Question: I want to disable the timestamp when loading the script, as it always includes a timestamp in the query string after the file URL. Please look at the image you will know.

I have also set up Ajax with the option 'cache: true'. See the code here:
''js
$.ajax({
url: url
data: {},
type: 'post',
cache: true,
dataType: 'json',
success: function (data, status) {
//something here
}
});
'''
and also I have set meta tag to the header of the HTML.
'''html
<meta http-equiv="Content-Type" content="text/html; charset=utf-8">
<meta http-equiv="Pragma" content="Public">
<meta http-equiv="Cache-control" content="public">
<meta name="keywords" content="something">
<meta http-equiv="Content-Style-Type" content="text/css">
<meta http-equiv="Content-Script-Type" content="text/javascript">
'''
I am using jQuery v1.7.2
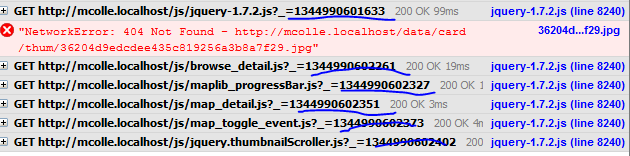
Answer: I'm not sure why jQuery is trying to load itself, but this seems to be related to '$.getScript()' calls.
You could consider adding the following snippet as high up as possible:
'''
$.ajaxSetup({
cache: true
});
'''
Putting the 'cache: true' in your '$.ajax()' doesn't affect '$.getScript()' in any way and that's what you're seeing in that screenshot.